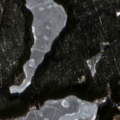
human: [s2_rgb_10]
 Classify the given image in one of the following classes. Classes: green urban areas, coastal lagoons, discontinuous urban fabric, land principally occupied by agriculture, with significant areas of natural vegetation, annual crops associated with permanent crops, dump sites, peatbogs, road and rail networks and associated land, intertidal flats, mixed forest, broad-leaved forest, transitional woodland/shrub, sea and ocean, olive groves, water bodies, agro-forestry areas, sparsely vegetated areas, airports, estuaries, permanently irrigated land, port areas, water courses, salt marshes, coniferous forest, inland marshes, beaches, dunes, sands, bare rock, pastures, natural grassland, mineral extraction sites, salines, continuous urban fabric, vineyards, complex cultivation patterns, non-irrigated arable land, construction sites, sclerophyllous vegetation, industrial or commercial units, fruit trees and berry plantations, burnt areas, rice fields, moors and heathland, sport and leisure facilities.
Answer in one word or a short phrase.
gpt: complex cultivation patterns, coniferous forest, water bodies